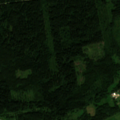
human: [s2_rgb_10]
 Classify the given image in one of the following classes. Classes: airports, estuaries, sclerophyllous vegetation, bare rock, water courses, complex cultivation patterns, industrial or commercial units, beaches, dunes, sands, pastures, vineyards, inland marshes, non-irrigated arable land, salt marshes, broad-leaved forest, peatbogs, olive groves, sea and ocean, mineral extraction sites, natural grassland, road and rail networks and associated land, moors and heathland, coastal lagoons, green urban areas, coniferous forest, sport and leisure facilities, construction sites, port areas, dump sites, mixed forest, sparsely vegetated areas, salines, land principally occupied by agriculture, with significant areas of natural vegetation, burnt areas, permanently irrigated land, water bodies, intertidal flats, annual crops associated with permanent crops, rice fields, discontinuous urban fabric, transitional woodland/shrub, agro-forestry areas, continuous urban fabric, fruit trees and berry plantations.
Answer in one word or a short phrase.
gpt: non-irrigated arable land, coniferous forest, transitional woodland/shrub